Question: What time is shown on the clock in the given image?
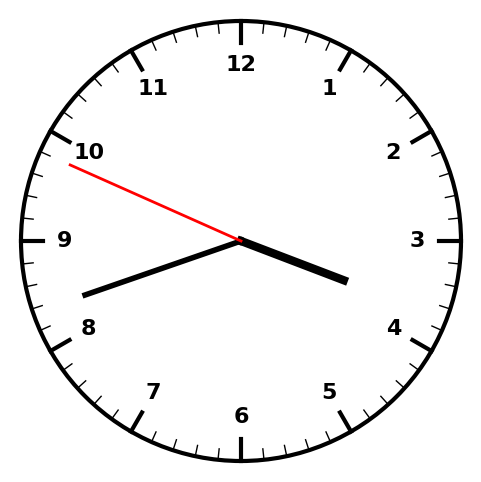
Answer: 03:41:49